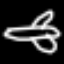
Label: airplane